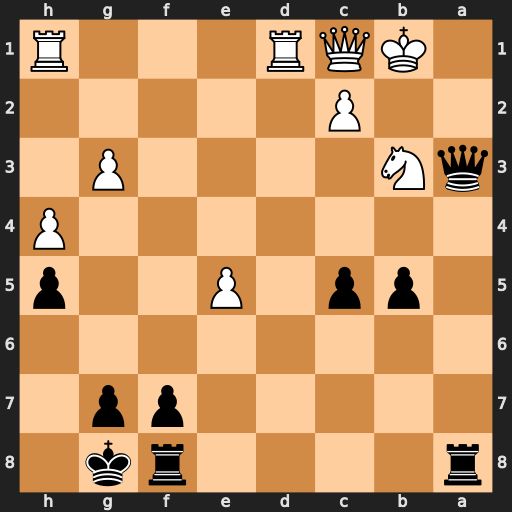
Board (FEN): r4rk1/5pp1/8/1pp1P2p/7P/qN4P1/2P5/1KQR3R
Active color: b
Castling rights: -
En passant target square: -
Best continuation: Qa2#